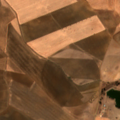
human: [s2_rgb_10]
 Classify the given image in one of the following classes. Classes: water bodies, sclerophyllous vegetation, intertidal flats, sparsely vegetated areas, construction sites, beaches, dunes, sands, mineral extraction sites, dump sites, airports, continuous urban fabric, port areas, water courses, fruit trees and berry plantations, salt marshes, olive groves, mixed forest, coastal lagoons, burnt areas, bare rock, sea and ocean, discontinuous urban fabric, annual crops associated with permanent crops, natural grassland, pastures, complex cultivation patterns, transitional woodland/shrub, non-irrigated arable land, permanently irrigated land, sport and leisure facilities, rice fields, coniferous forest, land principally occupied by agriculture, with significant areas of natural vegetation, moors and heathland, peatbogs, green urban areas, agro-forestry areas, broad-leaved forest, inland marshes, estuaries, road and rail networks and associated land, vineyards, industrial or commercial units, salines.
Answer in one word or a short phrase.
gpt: non-irrigated arable land, permanently irrigated land, agro-forestry areas